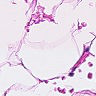
Metastatic tissue present: no